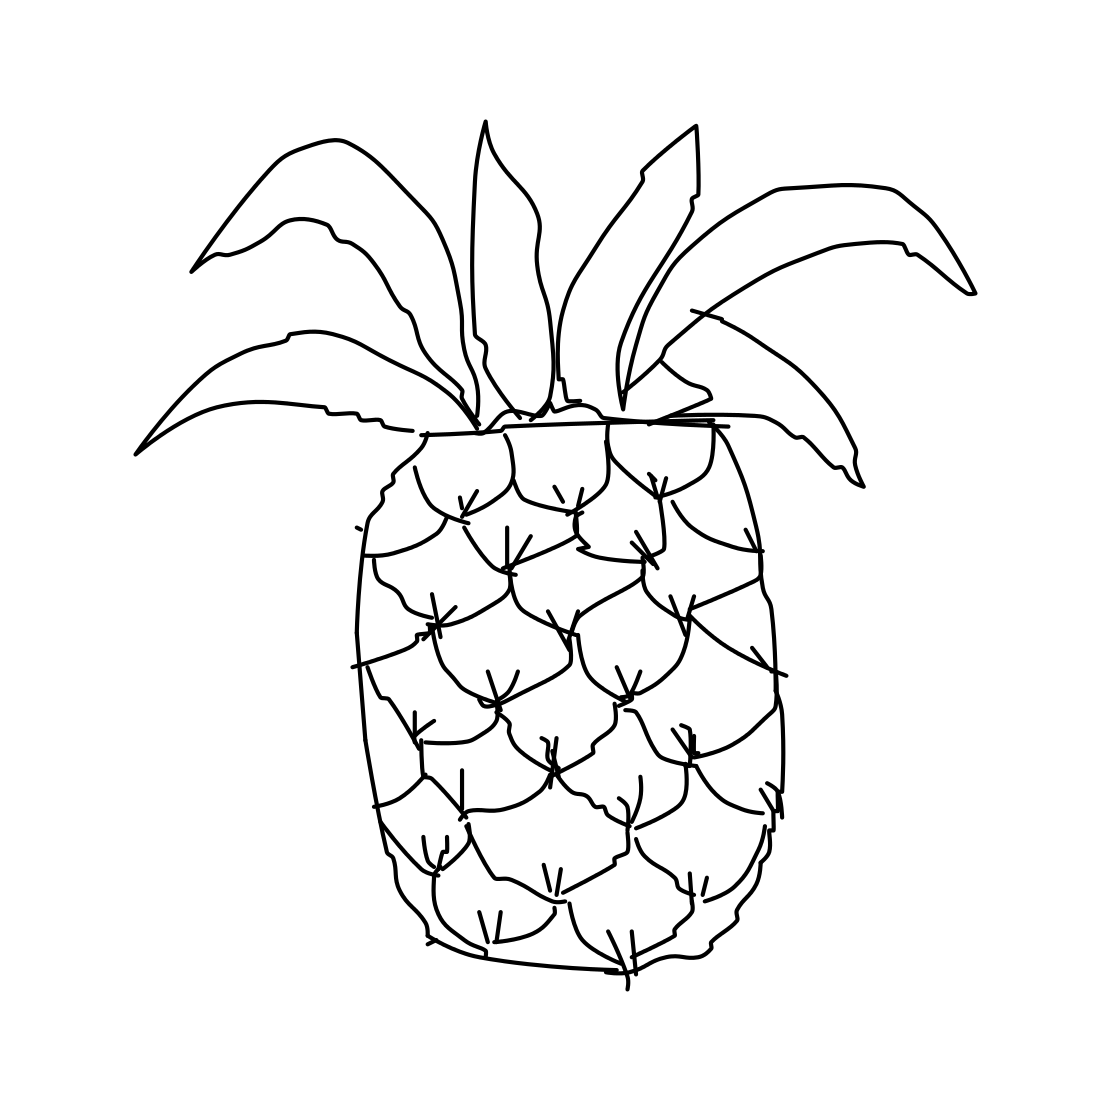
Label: pineapple